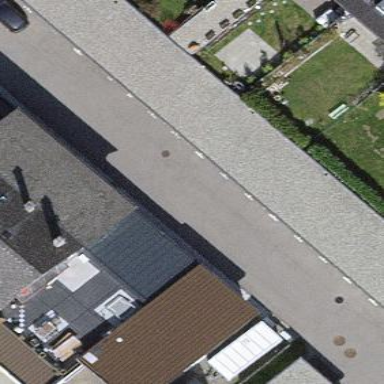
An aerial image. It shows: Carport structure.